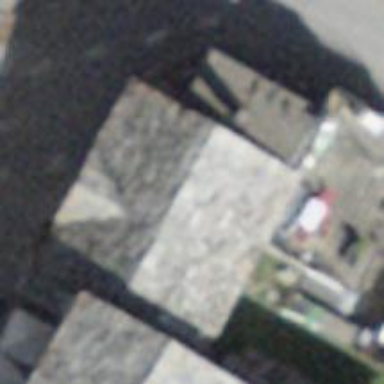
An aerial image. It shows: Restaurant.